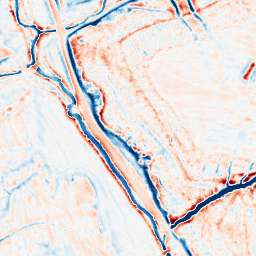
Category: edge_preserving
Decomposition family: bilateral
Decomposition parameters: d: 15
sigma_color: 150
sigma_space: 100
Upsampling method: bicubic
Upsampling parameters: scale: 8
Upsampling scale: 8